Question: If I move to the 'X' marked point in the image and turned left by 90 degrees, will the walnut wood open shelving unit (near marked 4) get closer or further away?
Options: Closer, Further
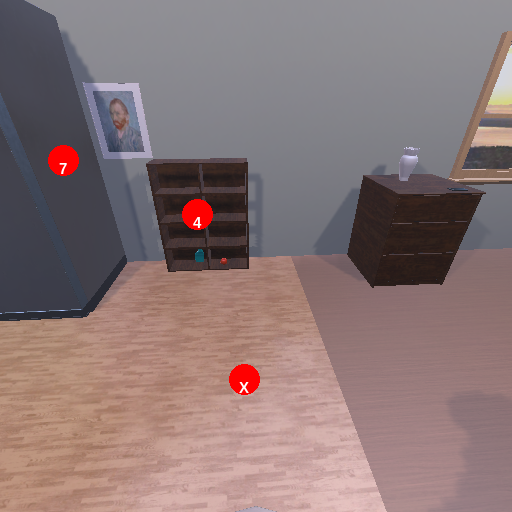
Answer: Closer